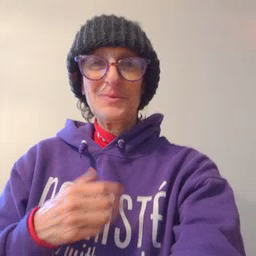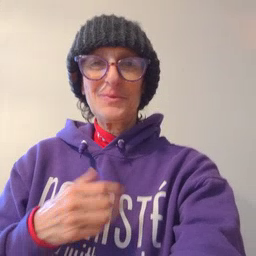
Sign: giraffe